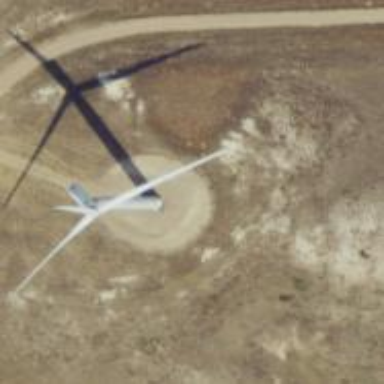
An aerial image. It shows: Wind generator powered by wind turbine.